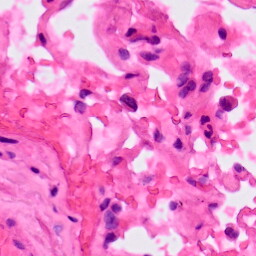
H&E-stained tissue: Lung